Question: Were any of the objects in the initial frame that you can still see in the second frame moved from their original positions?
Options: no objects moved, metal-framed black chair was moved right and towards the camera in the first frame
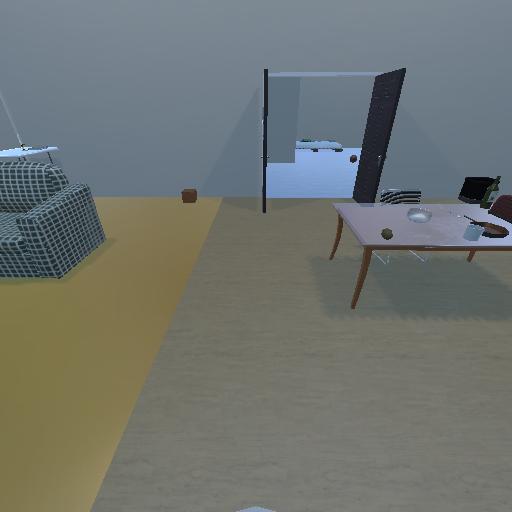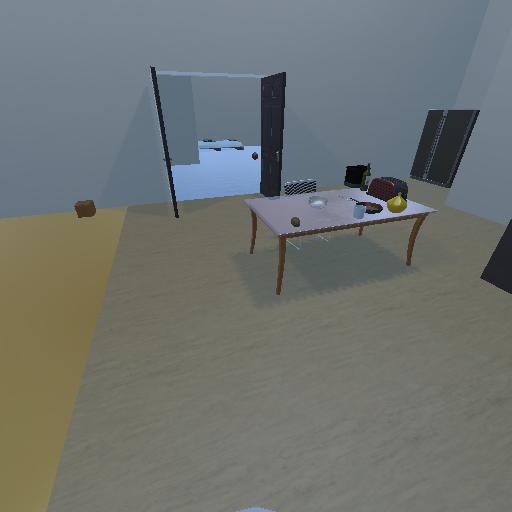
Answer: no objects moved